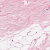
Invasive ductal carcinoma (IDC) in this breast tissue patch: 0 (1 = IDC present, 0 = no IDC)